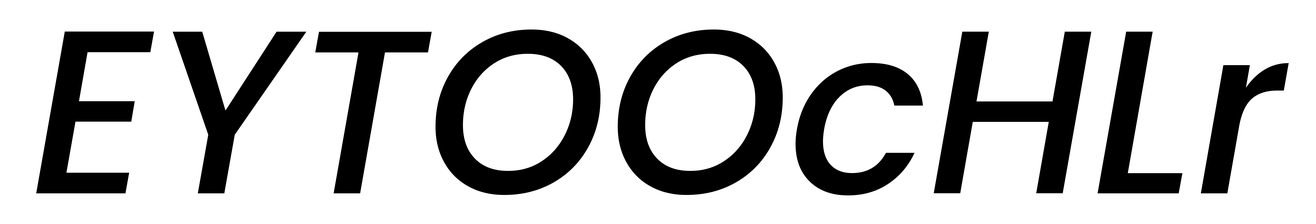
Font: Poppins-MediumItalic